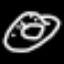
Label: donut